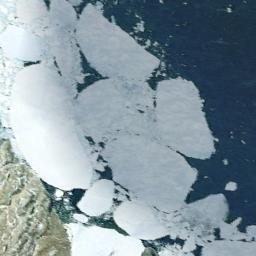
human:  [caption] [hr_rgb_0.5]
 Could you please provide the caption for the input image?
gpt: Large blocks of ice are tightly connected into a large piece floating on the deep blue sea .

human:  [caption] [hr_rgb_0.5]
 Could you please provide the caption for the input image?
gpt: Several large pieces of sea ice gather together and a rock is next to them .

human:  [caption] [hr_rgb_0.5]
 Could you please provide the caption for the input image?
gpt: There are many ice on the blue sea next to the land .

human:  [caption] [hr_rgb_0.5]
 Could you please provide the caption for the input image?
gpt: The sea is surrounded by sea ice .

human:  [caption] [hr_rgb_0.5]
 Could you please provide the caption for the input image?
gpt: There are some sea ice beside the mainland .